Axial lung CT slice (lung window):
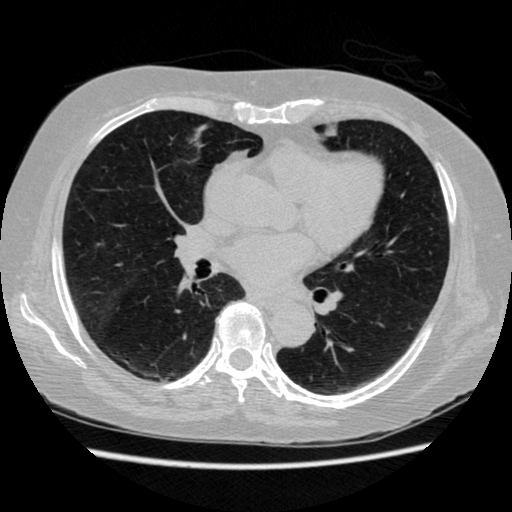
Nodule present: no